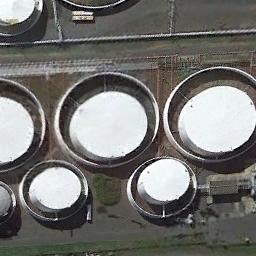
Label: storage tanks